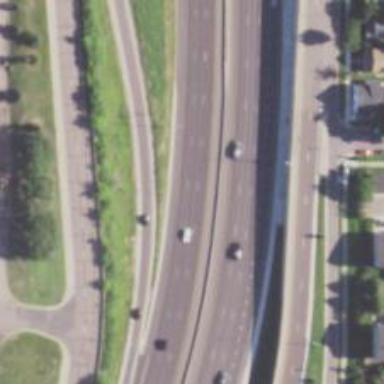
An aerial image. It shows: Motorway.